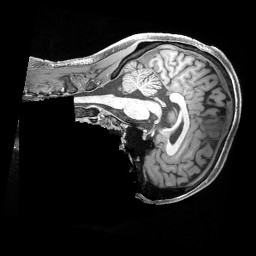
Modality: T1w
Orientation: sagittal
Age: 22
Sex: male
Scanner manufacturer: siemens
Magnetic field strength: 3 T
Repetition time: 2.4 s
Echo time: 0.00228 s